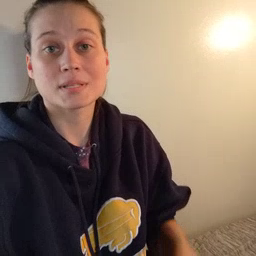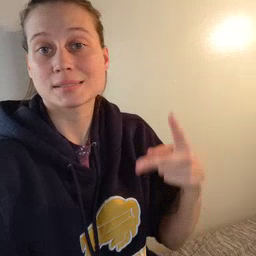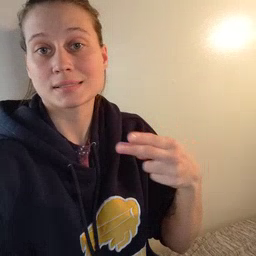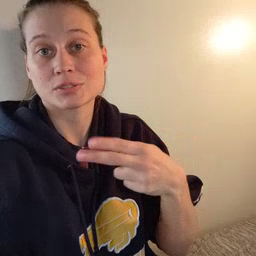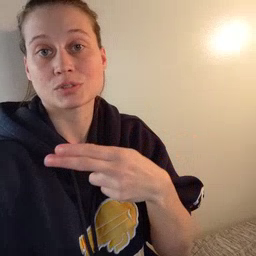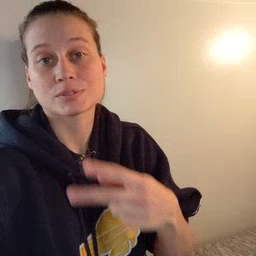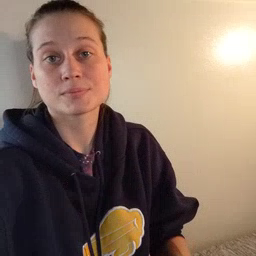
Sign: scissors